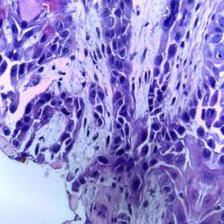
Diagnosis: OSCC